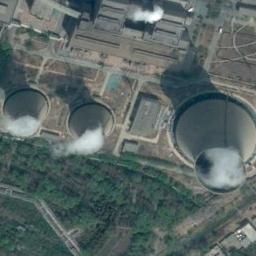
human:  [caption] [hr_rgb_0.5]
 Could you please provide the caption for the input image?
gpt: Here are two thermal power stations that are emitting smoke .

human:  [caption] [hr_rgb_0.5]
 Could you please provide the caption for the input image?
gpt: There is a factory building in the thermal power station, Three cooling towers are steaming, and there is a large green area next to it .

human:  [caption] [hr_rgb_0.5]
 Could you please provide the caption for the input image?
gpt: There are many buildings of different shapes next to the thermal power station .

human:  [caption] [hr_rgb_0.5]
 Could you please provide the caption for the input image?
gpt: The thermal power station is next to some buildings and trees with white mist above .

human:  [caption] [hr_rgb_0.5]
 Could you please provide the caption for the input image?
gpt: There are three chimneys on the thermal power station beside many green trees .